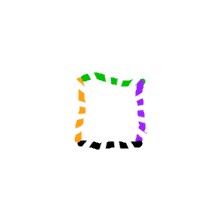
Shape: square